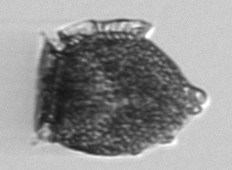
Label: Dinophysis_norvegica